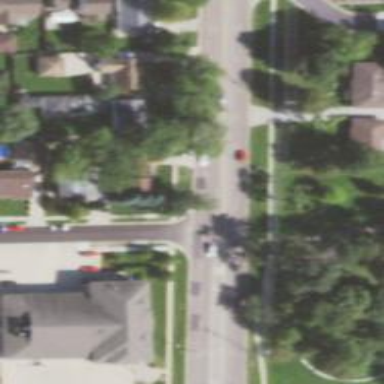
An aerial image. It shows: Driveway.